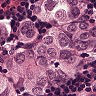
Metastatic tissue present: yes